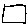
Label: square